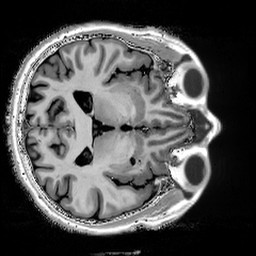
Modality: T1w
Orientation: axial
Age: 66
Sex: male
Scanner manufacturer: siemens
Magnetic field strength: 3 T
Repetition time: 5 s
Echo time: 0.00298 s